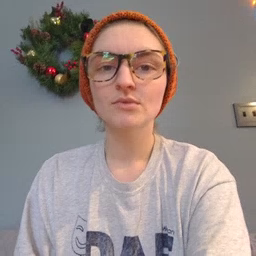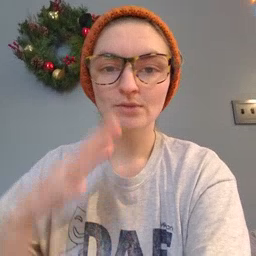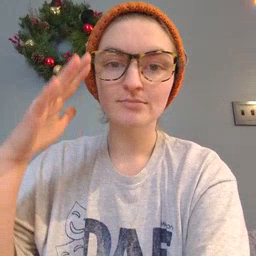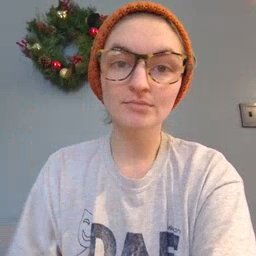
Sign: helicopter